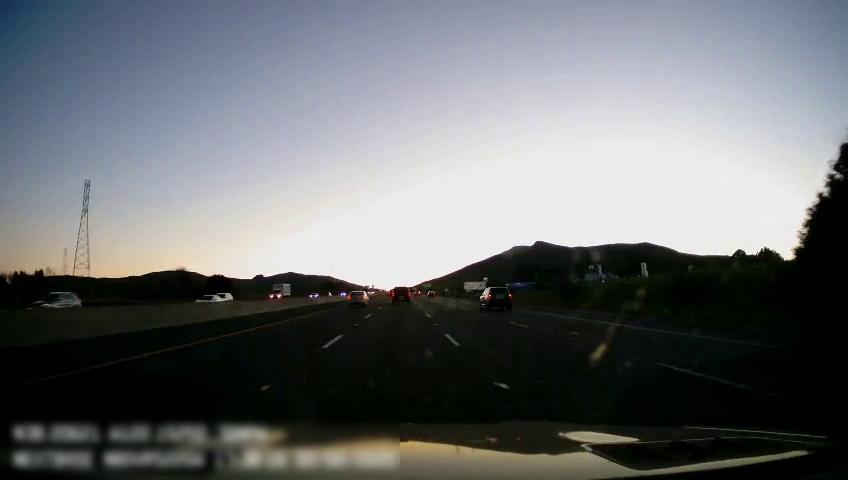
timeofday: Day
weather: Sunny
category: Drivable Space
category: Vehicles | Car
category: Vehicles | SUV
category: Vehicles | SUV
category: Vehicles | SUV
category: Vehicles | Truck
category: Vehicles | SUV
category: Vehicles | Car
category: Vehicles | SUV
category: Lanes | Alternate Lane
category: Lanes | Current Lane
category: Lanes | Current Lane
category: Lanes | Alternate Lane
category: Lanes | Alternate Lane